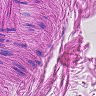
Metastatic tissue present: no